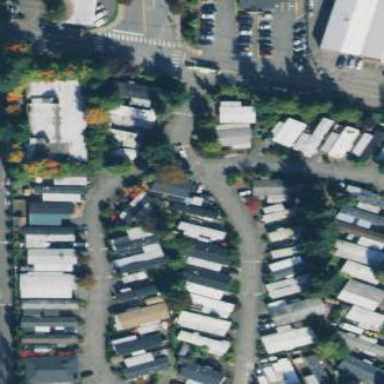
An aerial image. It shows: Residential neighbourhood.